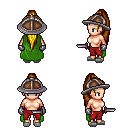
a pixel art fantasy rpg character, female body template, human, light skin, green cape, red pants, blonde extra-long topknot hairstyle, chain helm, metal gloves, white slippers, dagger, four views (front, back, left, right), 2x2 character sprite sheet, small pixel art, hard edges, no anti-aliasing